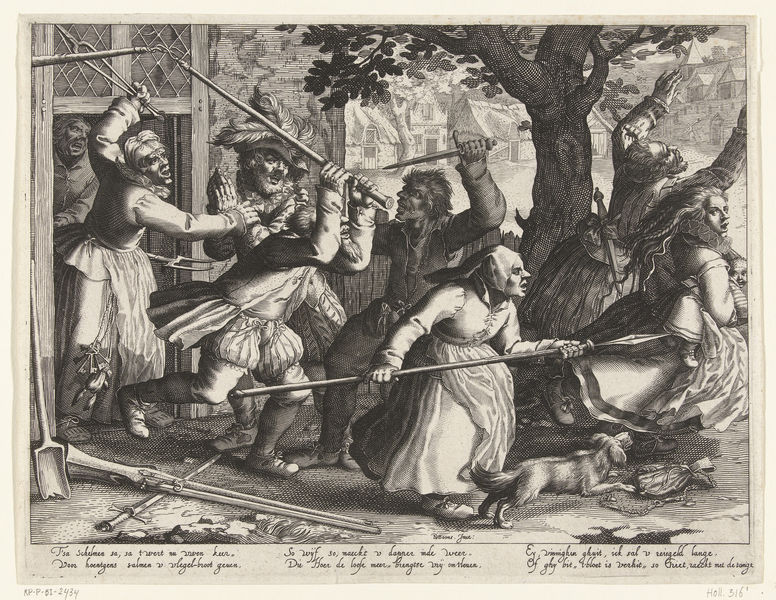
Titel: Boeren met wapens jagen rijken uit hun woning
Künstler: Boëtius Adamsz. Bolswert
Standort: Amsterdam
Institution: Rijksmuseum
Schlagwörter: baum, kampf, mann, frauen, fenster, frau, hut, männer, tür, zeichnung, haus, hund, stamm, dorf, inschrift, deutsch, eingang, druck, radierung, stich, schwert, text, schläge, tumult, jagd, werkzeug, gewehr, dolch, wut, flinte, speer, speere, kupferstich, vertreiben, vertreibung, hexe, prügel, mistgabel, frazen, vetreibung, spießbürger, rausschmiss